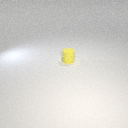
small yellow rubber cylinder